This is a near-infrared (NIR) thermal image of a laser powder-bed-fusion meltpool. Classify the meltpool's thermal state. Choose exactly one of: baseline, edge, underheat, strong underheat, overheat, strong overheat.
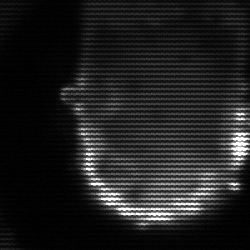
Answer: baseline